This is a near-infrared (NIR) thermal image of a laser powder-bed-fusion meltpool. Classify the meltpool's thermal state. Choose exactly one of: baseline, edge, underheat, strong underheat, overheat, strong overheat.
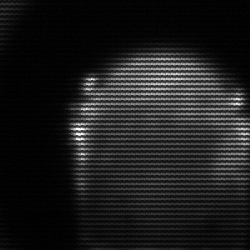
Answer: edge